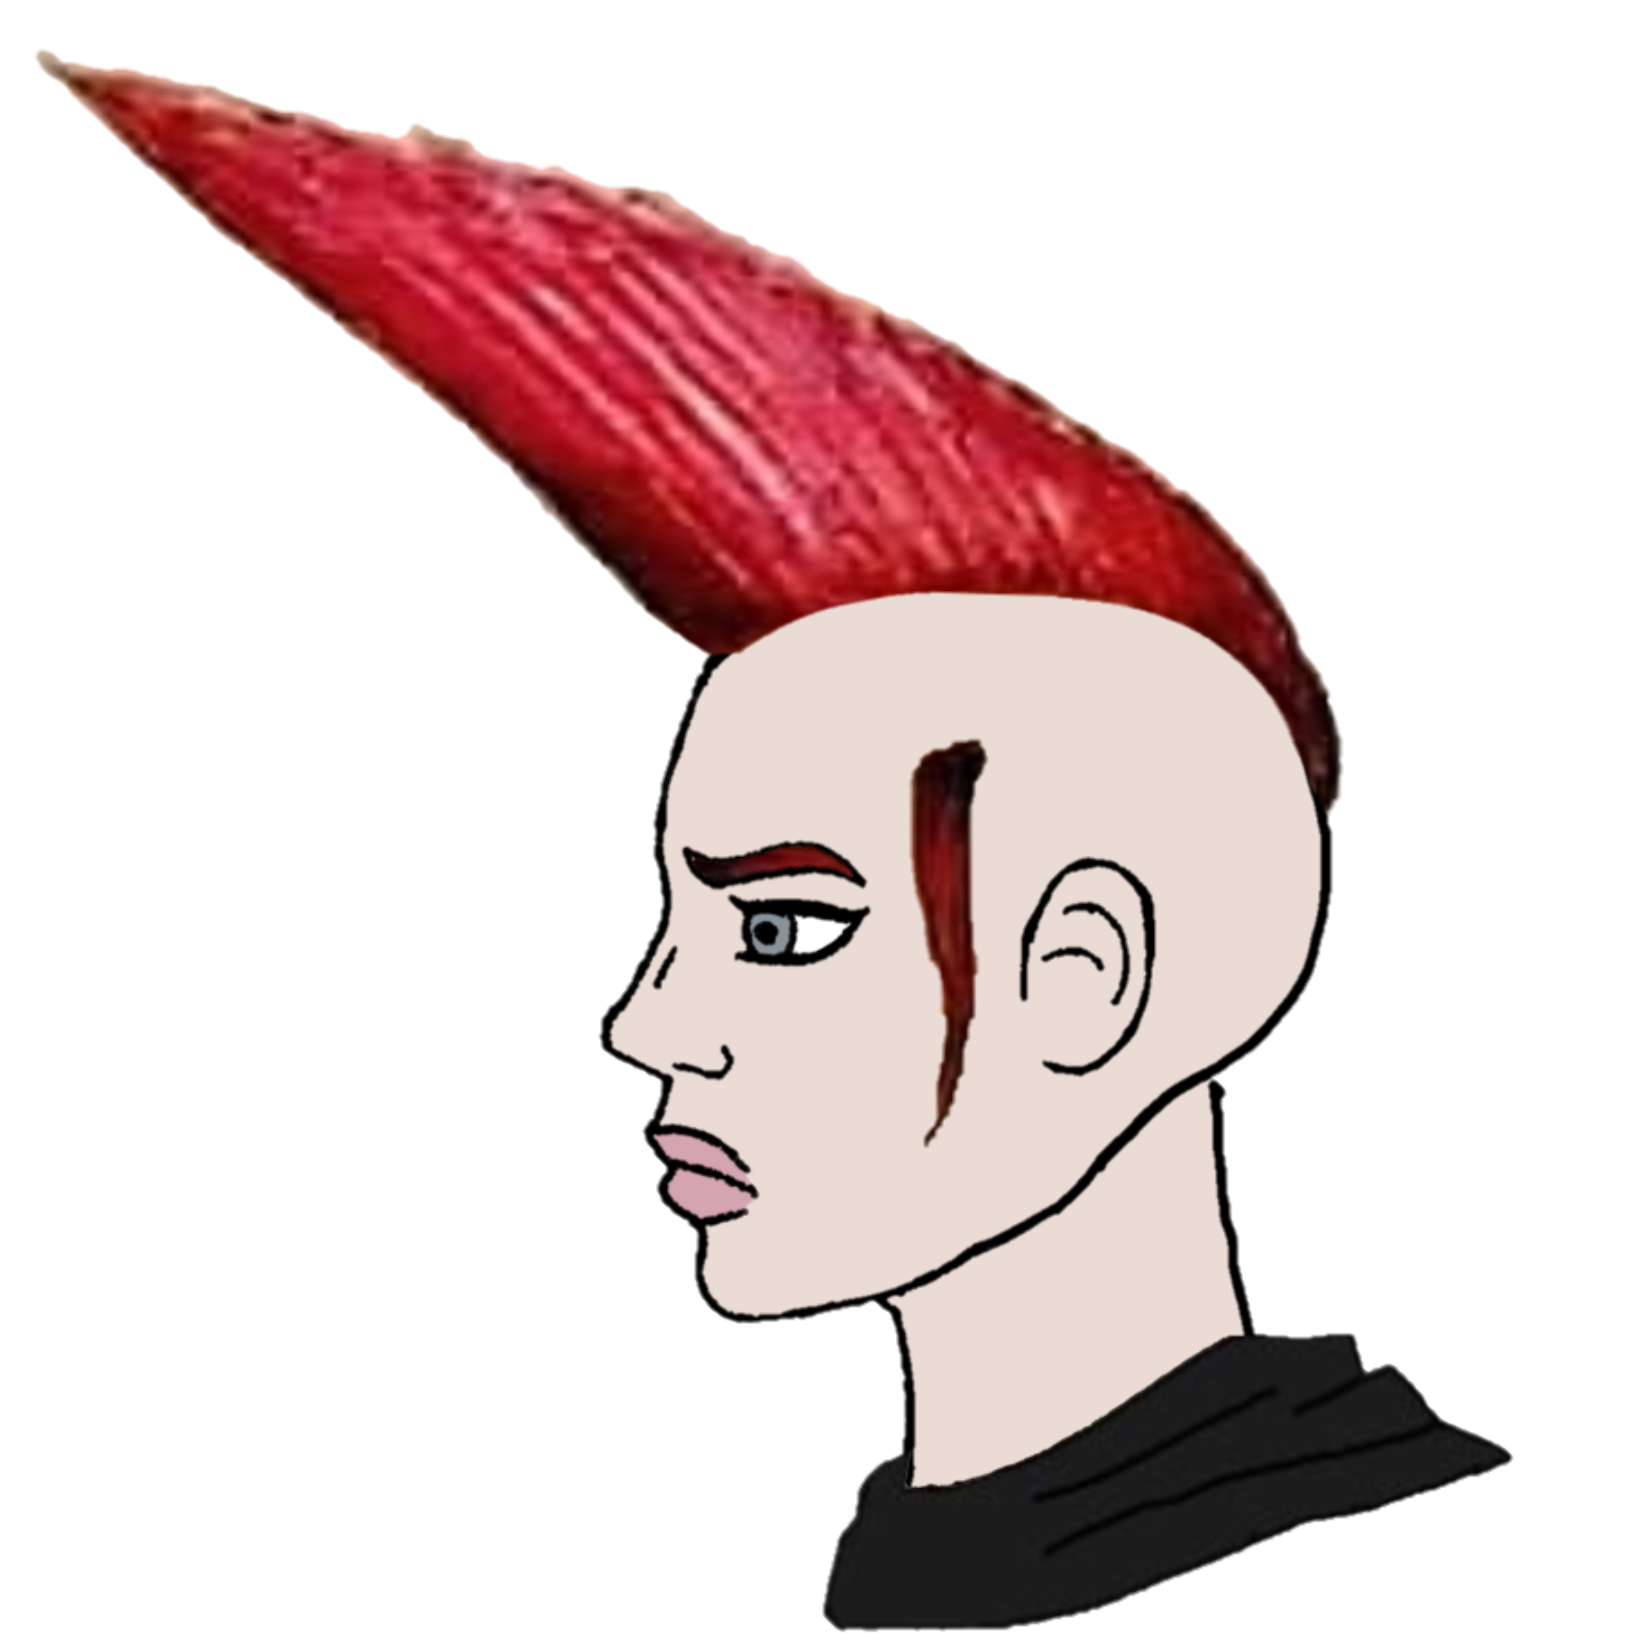
Label: 4_Yes_Chad